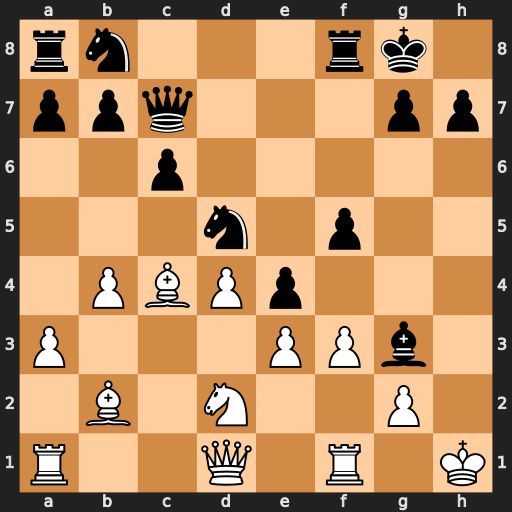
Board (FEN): rn3rk1/ppq3pp/2p5/3n1p2/1PBPp3/P3PPb1/1B1N2P1/R2Q1R1K
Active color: w
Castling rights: -
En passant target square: -
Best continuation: fxe4 Qd6 Qh5